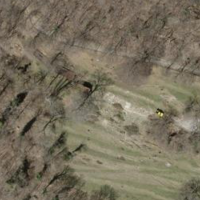
EUNIS habitat code: 41
Species observed at this site:
Helleborus niger